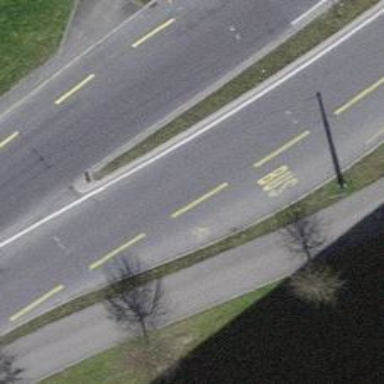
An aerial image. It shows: Asphalt road with primary designation. There is designated lane for cycling and trolley wires are present.